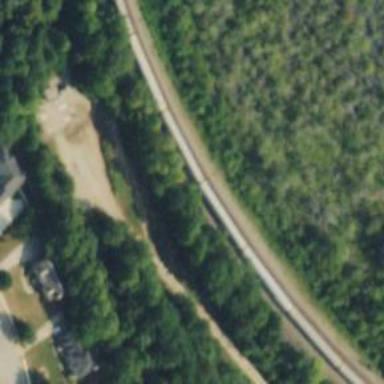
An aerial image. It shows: Railway track.